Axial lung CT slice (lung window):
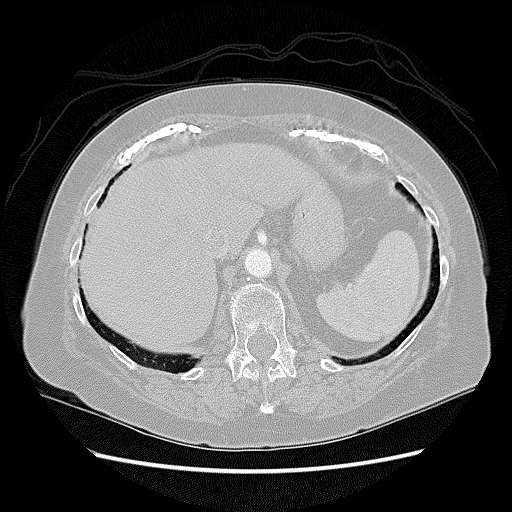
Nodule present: no